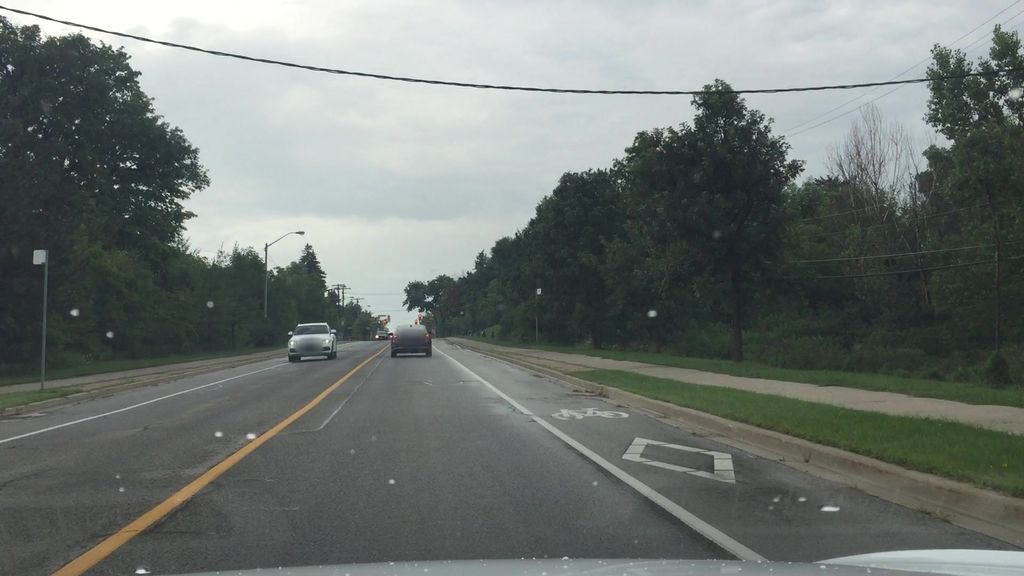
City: toronto